Field crop: maize
Growth stage: 1
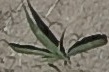
Species: sorghum